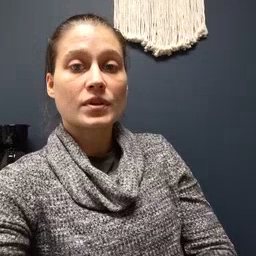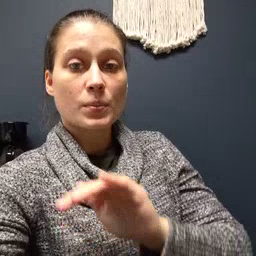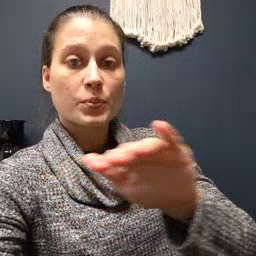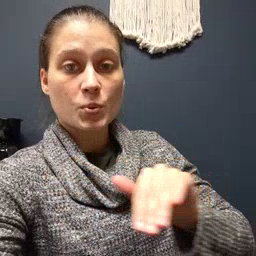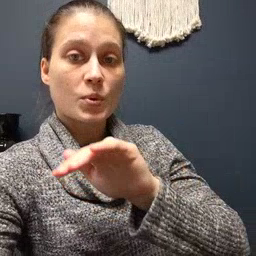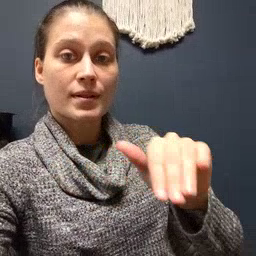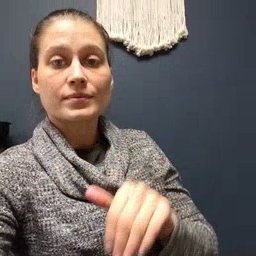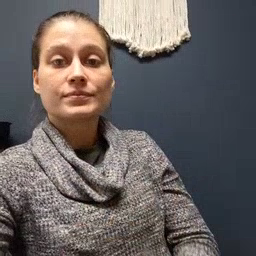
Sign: pool